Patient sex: F
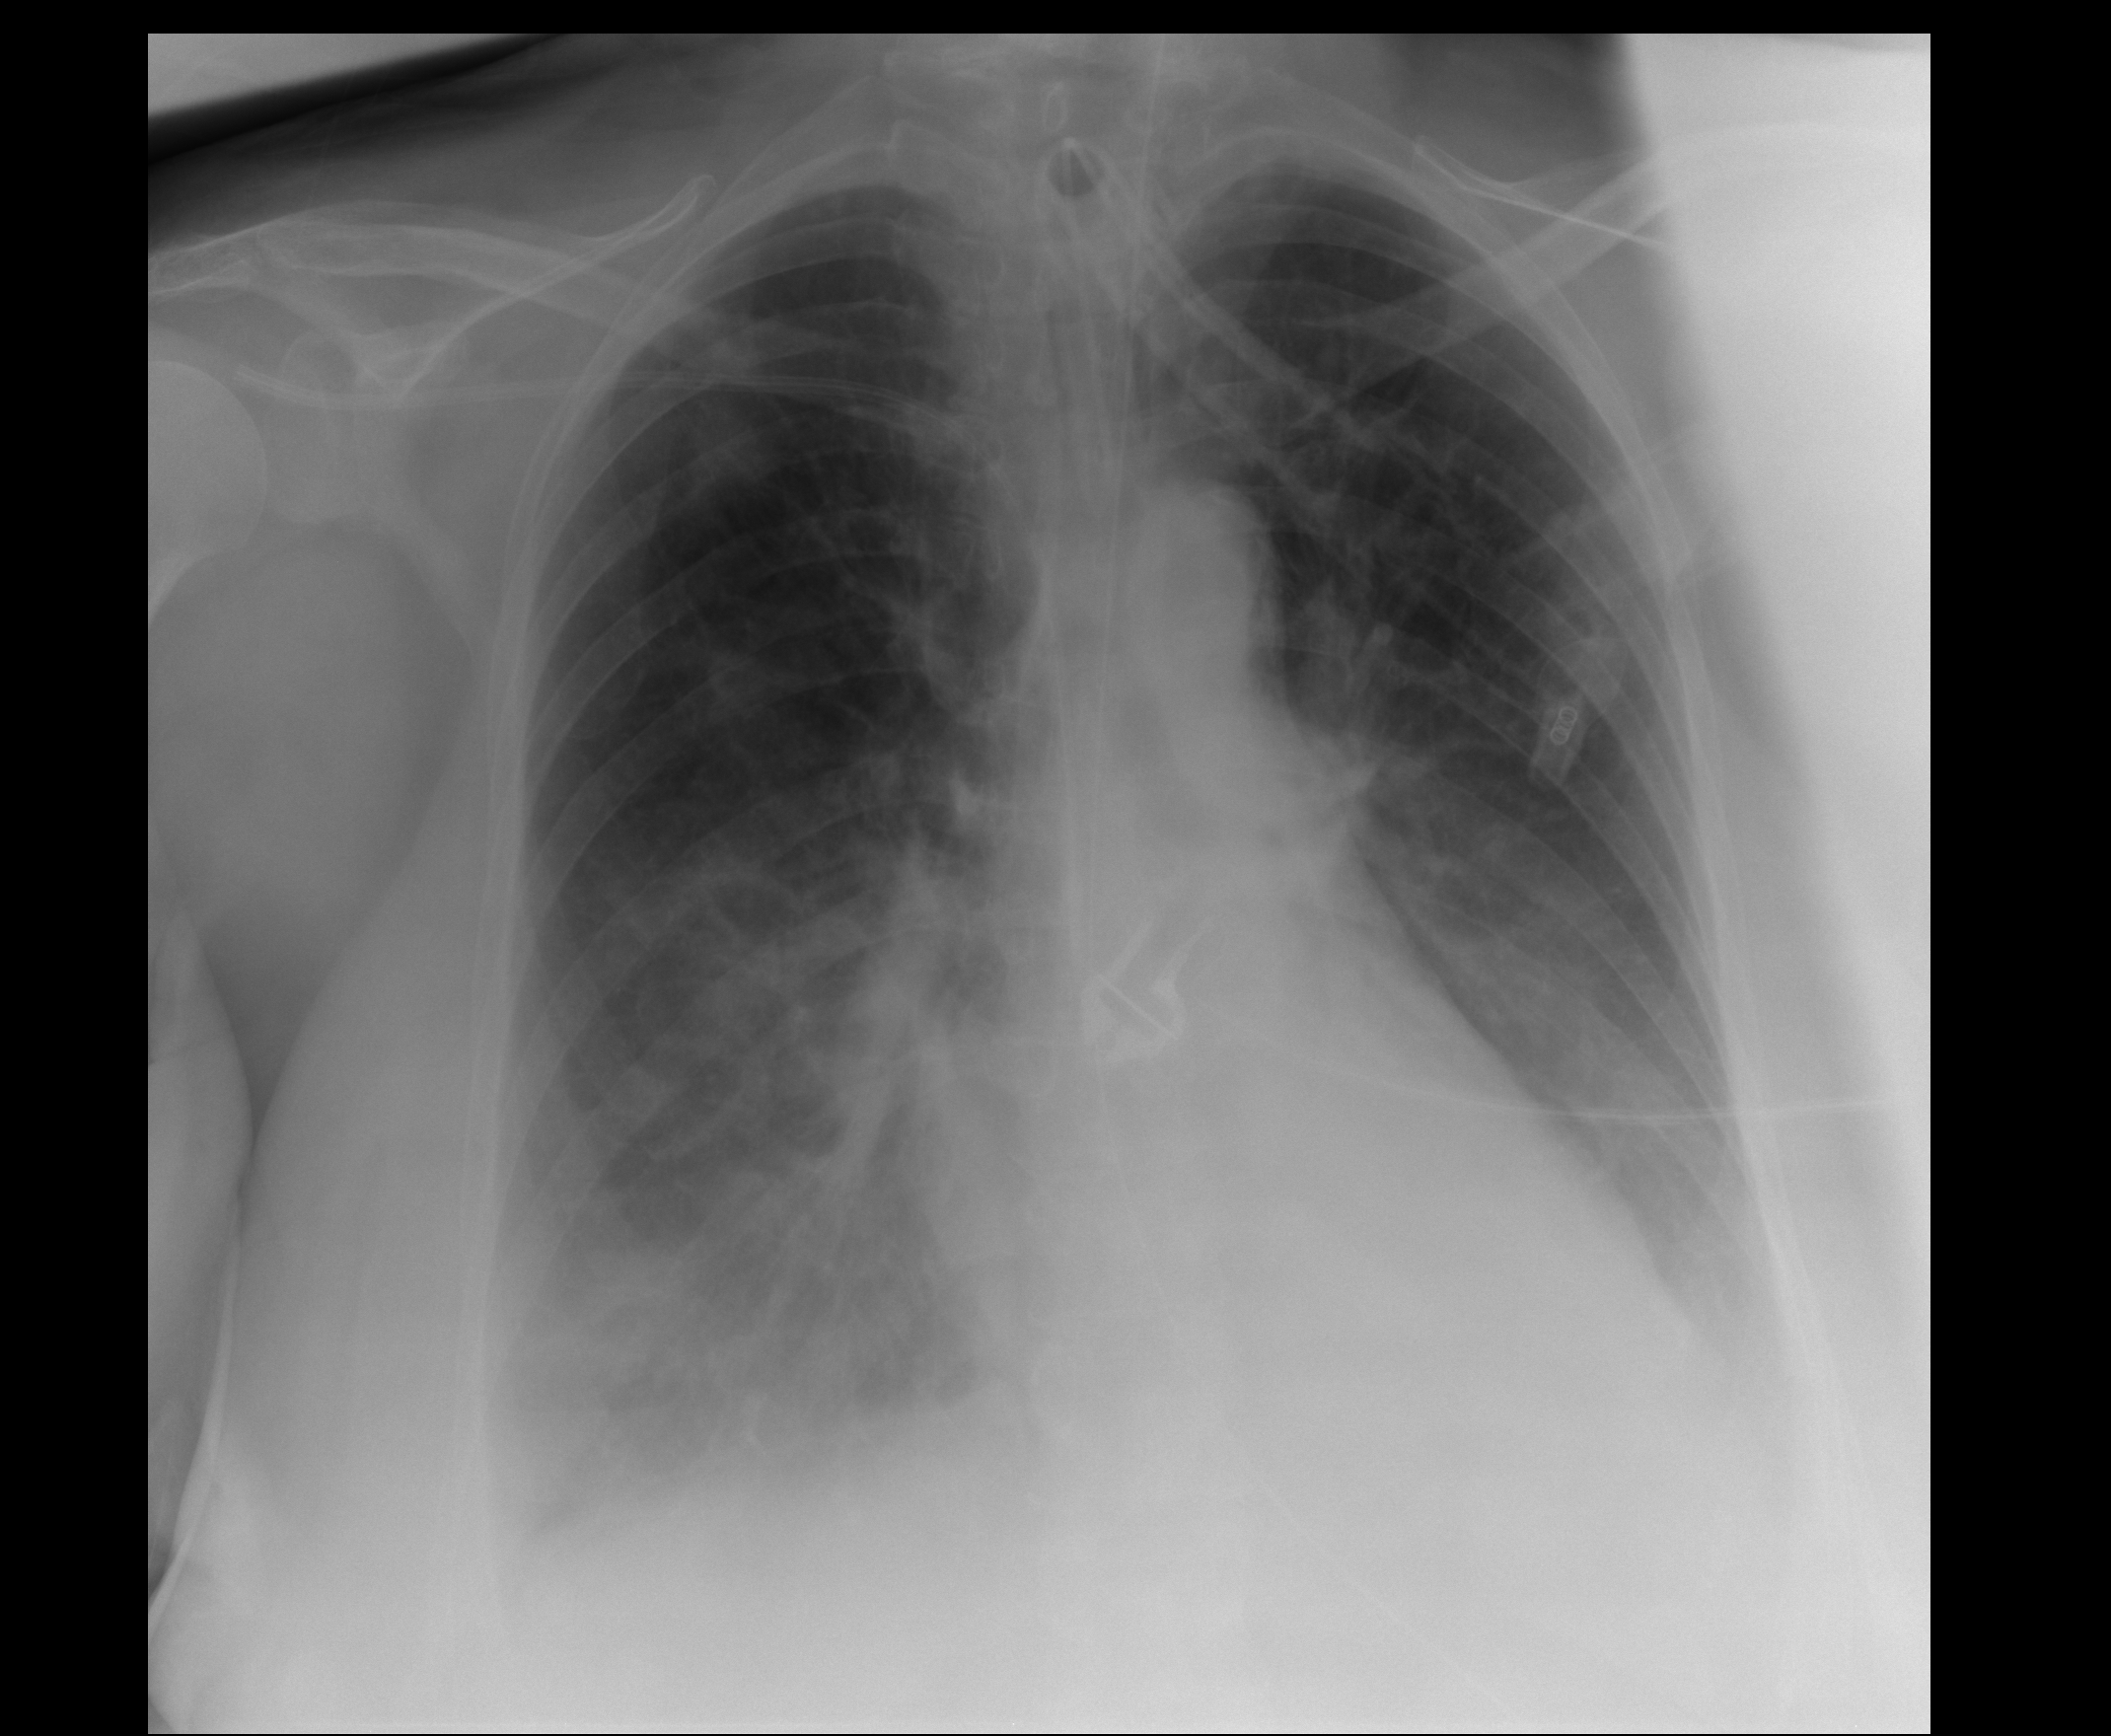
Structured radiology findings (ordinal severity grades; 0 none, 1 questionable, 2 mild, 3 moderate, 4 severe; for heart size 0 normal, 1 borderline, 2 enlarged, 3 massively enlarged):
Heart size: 0
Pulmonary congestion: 0
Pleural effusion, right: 3
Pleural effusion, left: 2
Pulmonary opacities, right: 2
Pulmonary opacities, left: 0
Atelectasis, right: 2
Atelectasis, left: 2